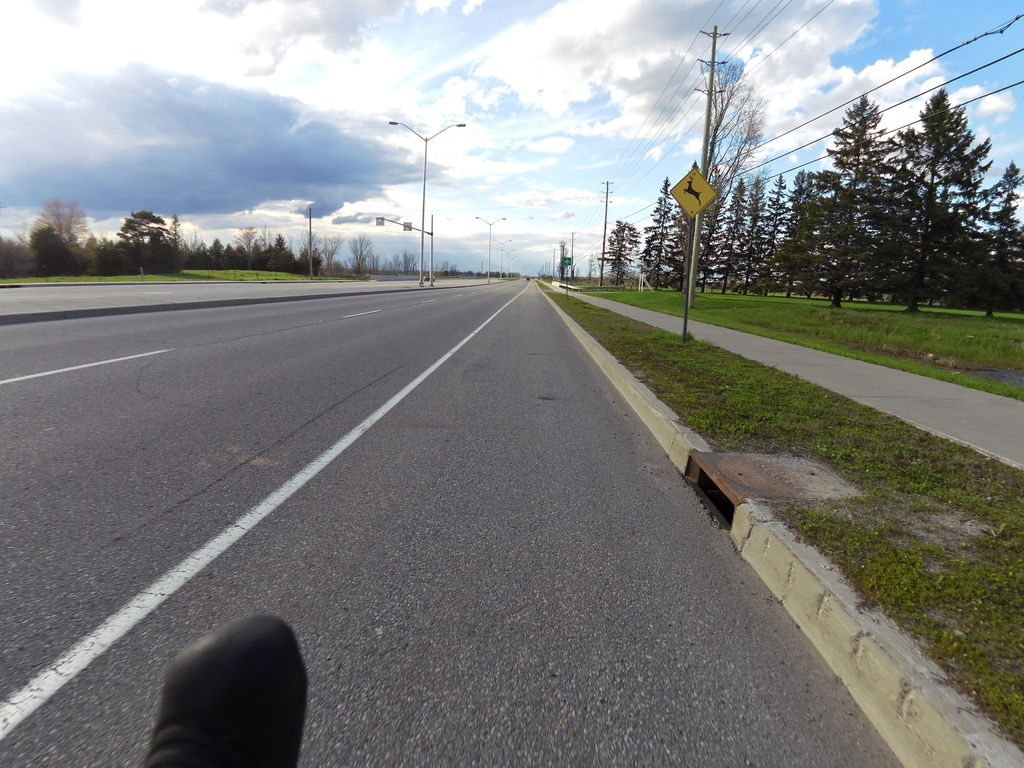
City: ottawa-gatineau